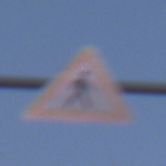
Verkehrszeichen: FussgaengerLinks
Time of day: SunriseSunset
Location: Outdoor (Nature)
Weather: Clear
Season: NotSpecified
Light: Natural